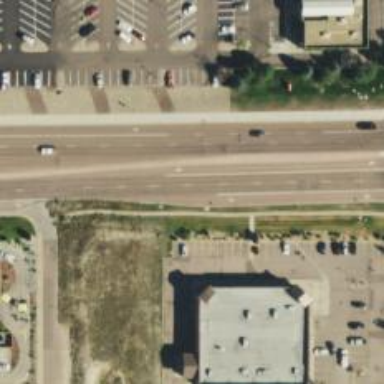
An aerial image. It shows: Secondary motorroad with asphalt surface.